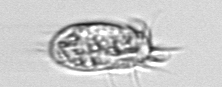
Label: Euplotes